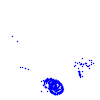
Particle: kaon